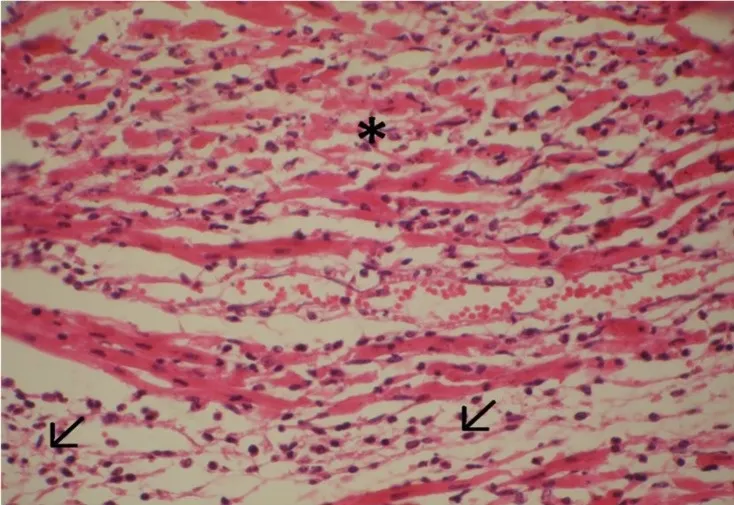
Coagulative necrosis and fragmentation of cardiac myocytes (asterisk) associated with inflammatory infiltration in interstitial space (arrows), H & E, 640x.
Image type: pathology (h&e)